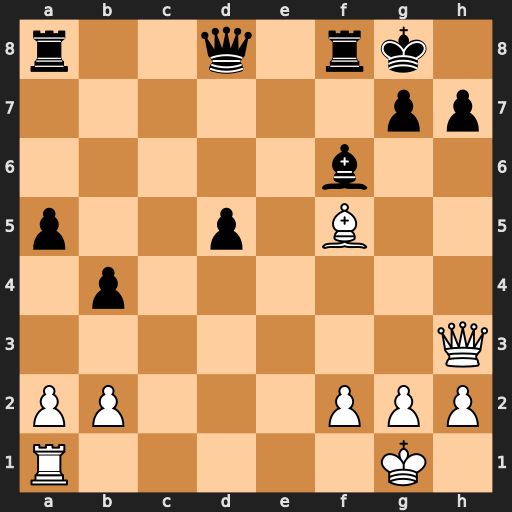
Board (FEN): r2q1rk1/6pp/5b2/p2p1B2/1p6/7Q/PP3PPP/R5K1
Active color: w
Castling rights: -
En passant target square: -
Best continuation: Qxh7+ Kf7 Re1